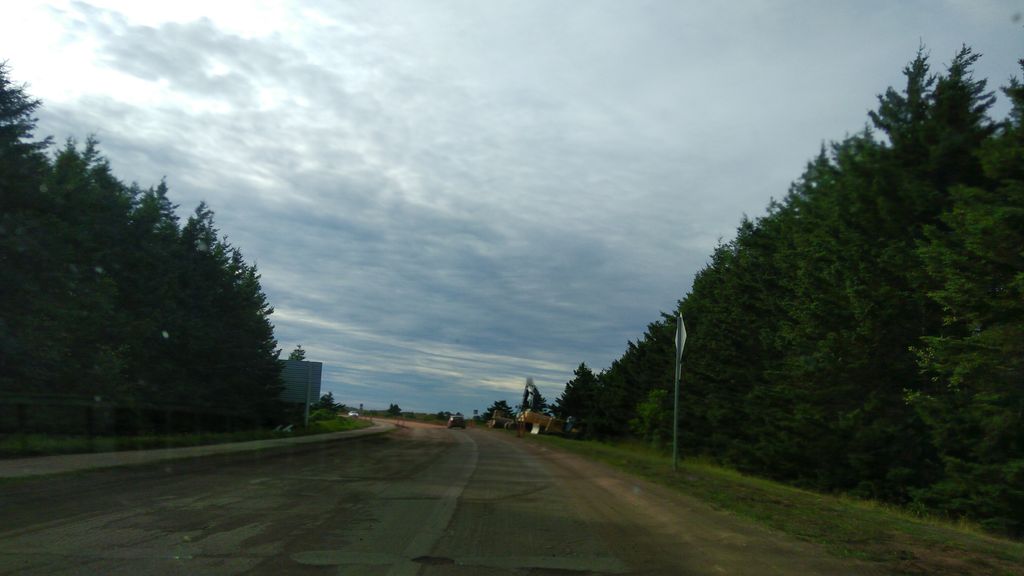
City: charlottetown